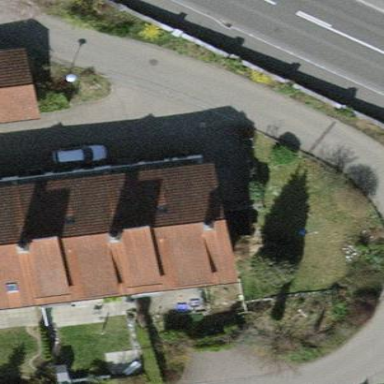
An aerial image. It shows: Terrace building.